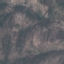
Land use / land cover class: HerbaceousVegetation